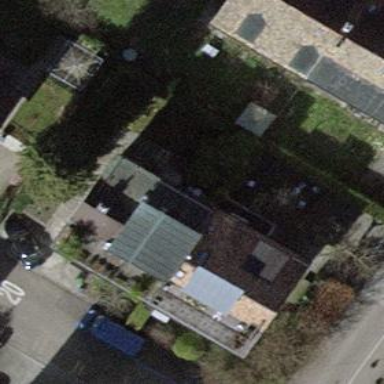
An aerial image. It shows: Balcony as part of building.